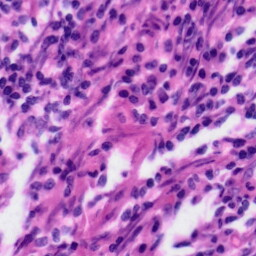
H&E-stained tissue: Tonsil